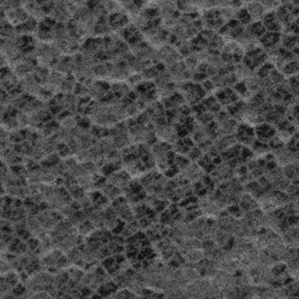
Label: frost